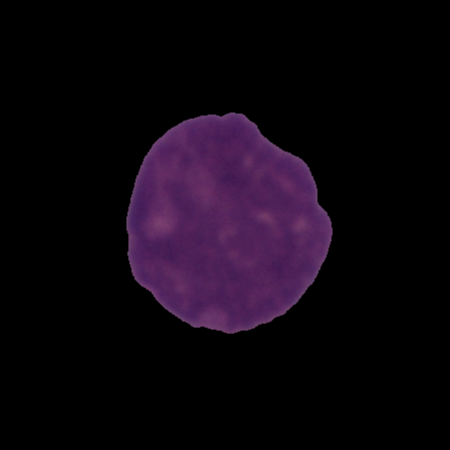
Label: cancer